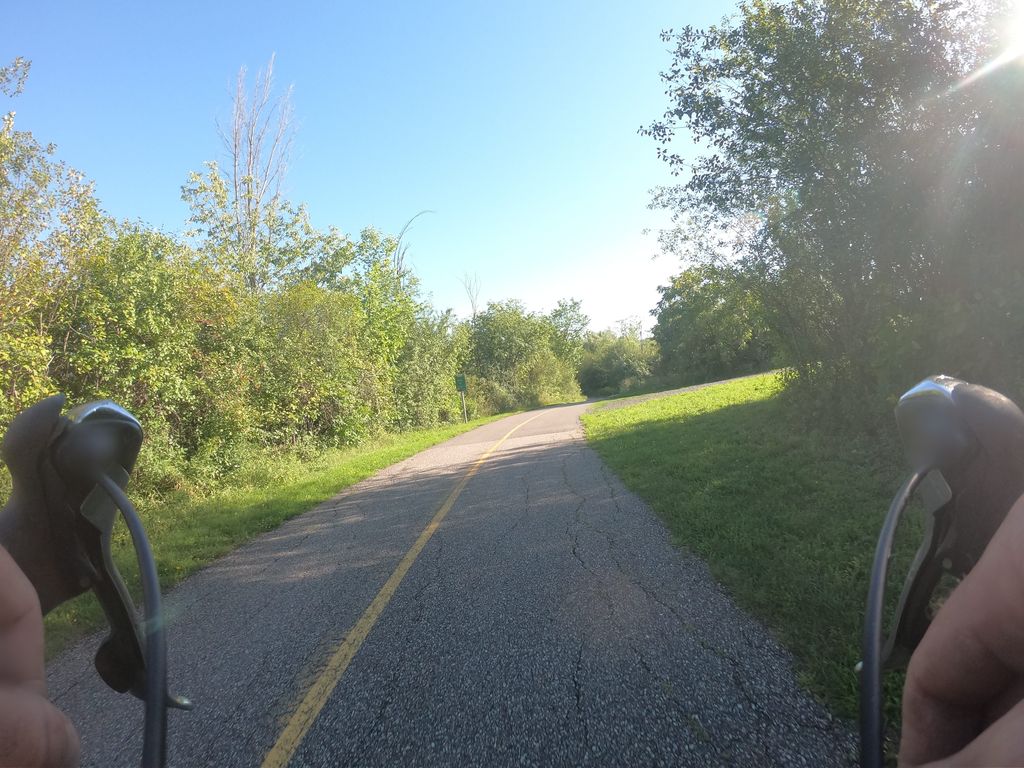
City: ottawa-gatineau